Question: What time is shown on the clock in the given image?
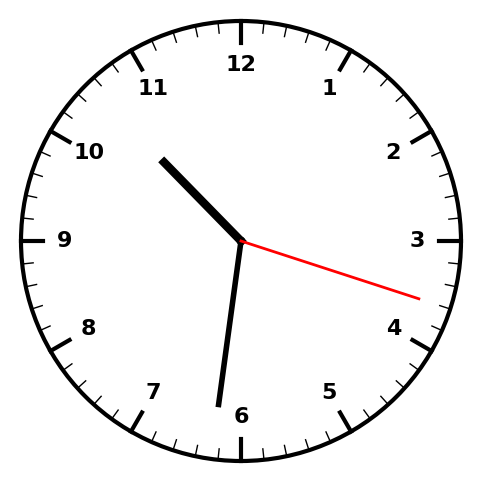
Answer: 10:31:18